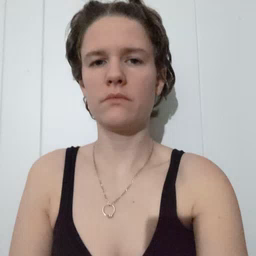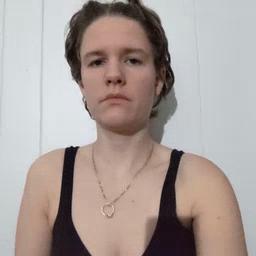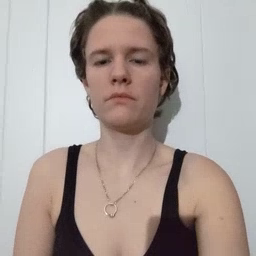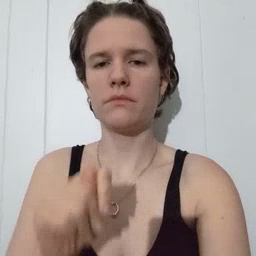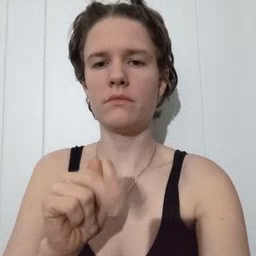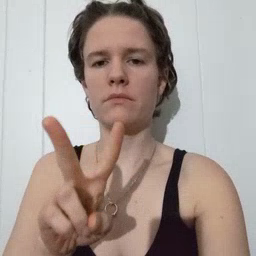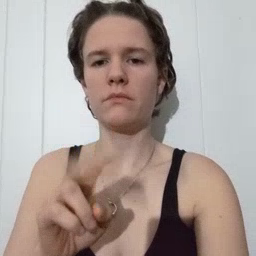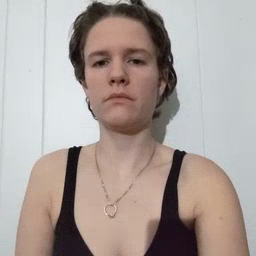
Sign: TV